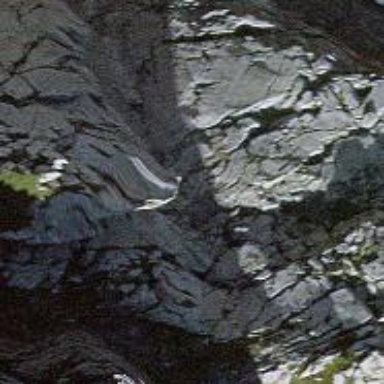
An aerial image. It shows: Natural cliff.